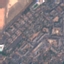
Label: Residential